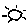
Label: sun